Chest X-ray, PA view. Patient: 66 years old, sex F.
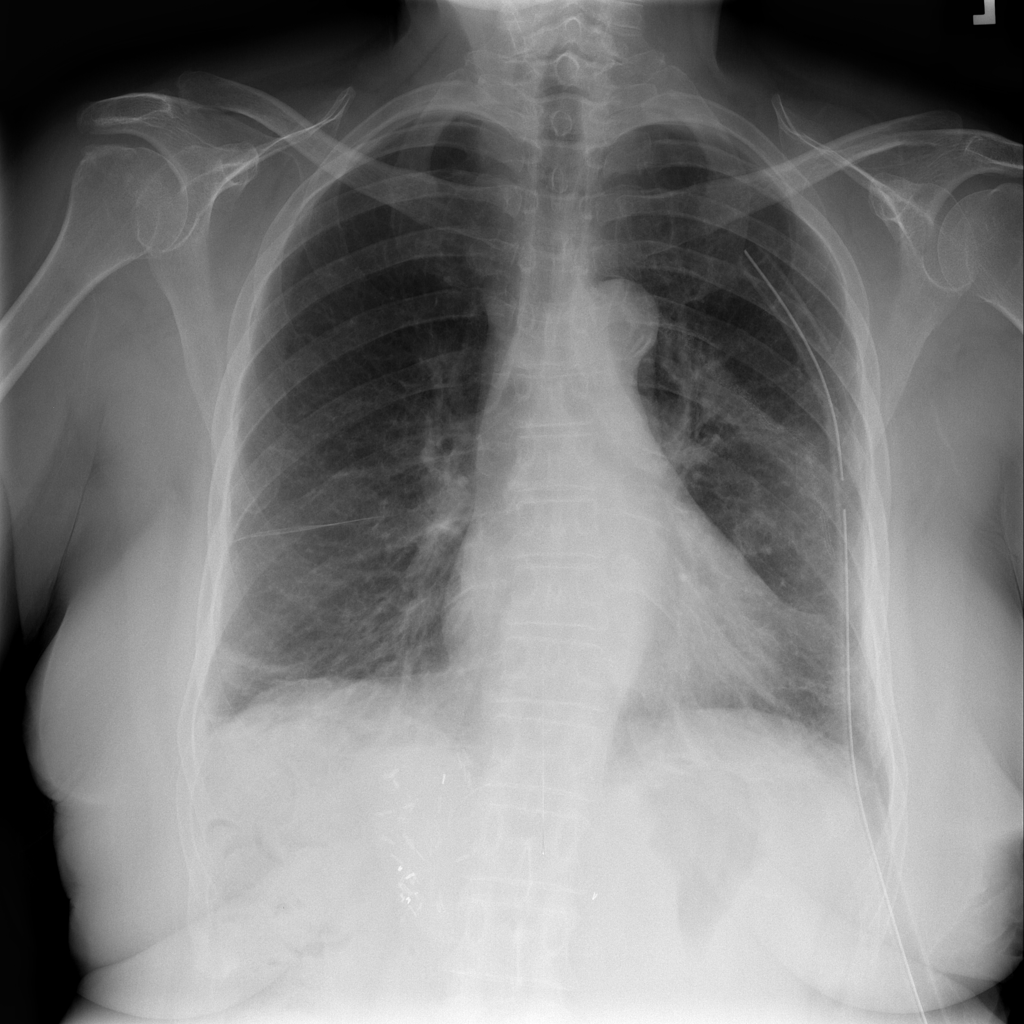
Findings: Atelectasis